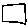
Label: square